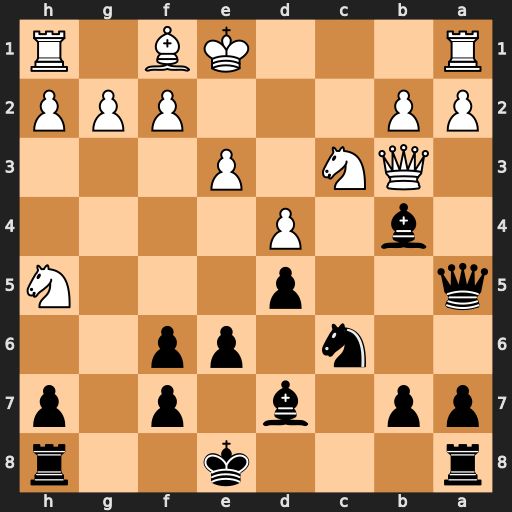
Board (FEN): r3k2r/pp1b1p1p/2n1pp2/q2p3N/1b1P4/1QN1P3/PP3PPP/R3KB1R
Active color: b
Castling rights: KQkq
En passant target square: -
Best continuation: Nxd4 exd4 Ba4 Qxa4+ Qxa4